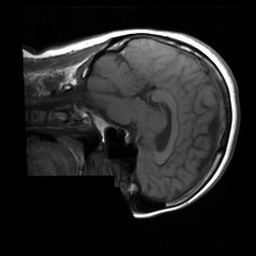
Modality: T1w
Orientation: sagittal
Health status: ill
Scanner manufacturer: siemens
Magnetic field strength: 1.5 T
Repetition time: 0.4 s
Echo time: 0.014 s